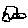
Label: car